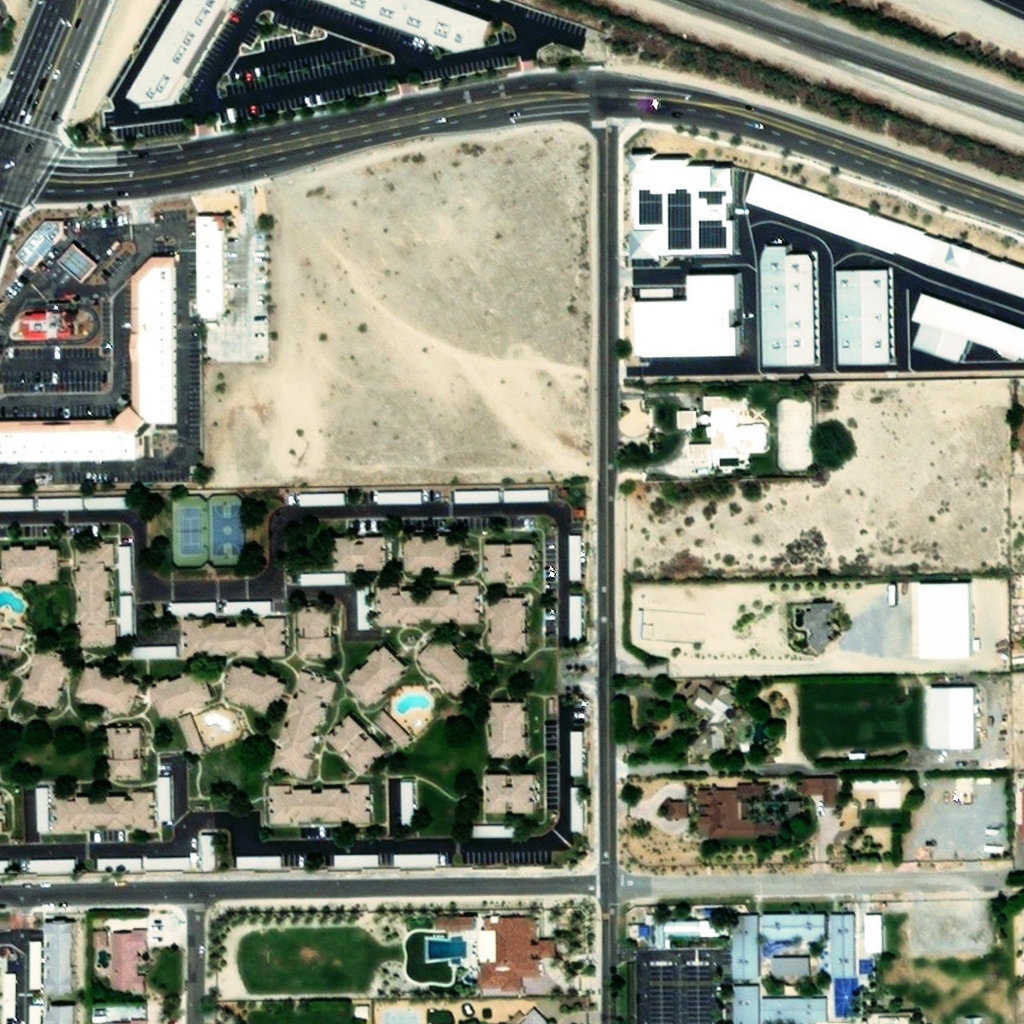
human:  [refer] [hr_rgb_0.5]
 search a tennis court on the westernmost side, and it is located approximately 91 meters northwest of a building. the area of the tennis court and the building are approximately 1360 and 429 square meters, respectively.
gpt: <box>[[16, 48, 20, 54, 0]]</box>

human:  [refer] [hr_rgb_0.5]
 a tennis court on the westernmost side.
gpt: <box>[[17, 48, 20, 54, 0]]</box>